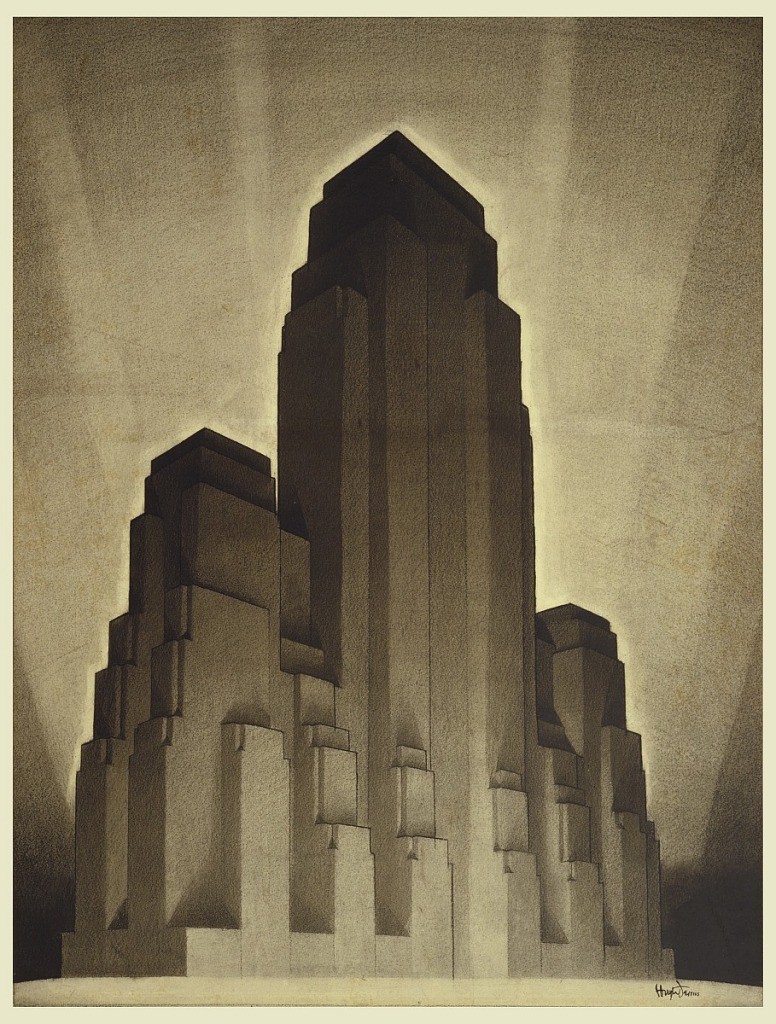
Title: Study for Maximum Mass Permitted by the 1916 New York Zoning Law, Stage 4
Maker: Hugh Ferriss, American, 1889–1962
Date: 1922
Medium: Black crayon, stumped, pen and black ink, brush and black wash, varnish on illustration board
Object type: Drawing
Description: Rendering of very dark, monumental high-rise building consisting of tall set back central tower, flanked by two smaller towers, each with set back upper stories. Dramatic "fan" of light rays in background. This is an early proposal for the set back skyscraper form that was to characterize many skyscrapers built from the mid-1920s to the ca.1950s.